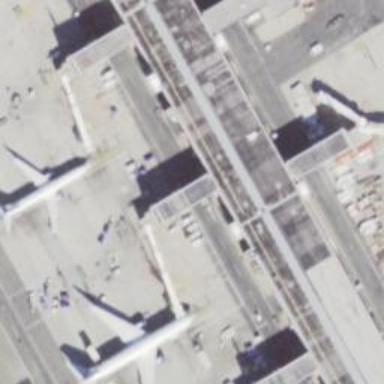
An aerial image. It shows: View of airport terminal.